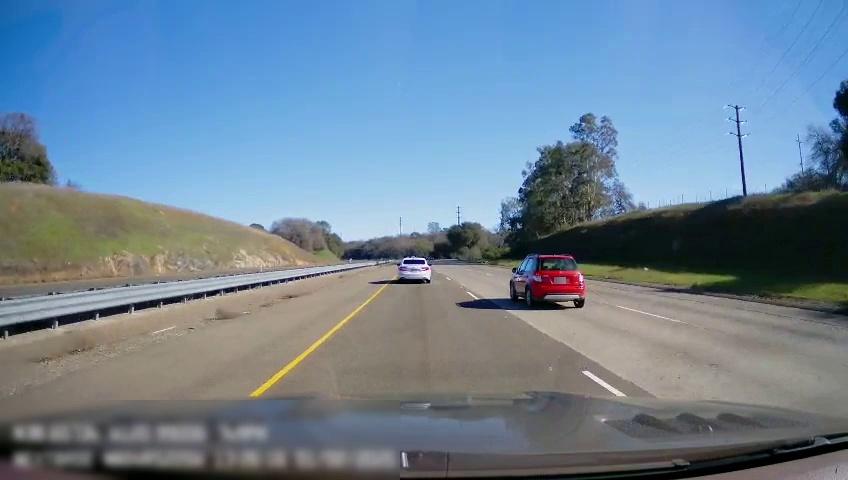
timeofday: Day
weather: Sunny
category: Drivable Space
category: Drivable Space
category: Vehicles | Car
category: Vehicles | Car
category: Lanes | Current Lane
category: Lanes | Current Lane
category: Lanes | Alternate Lane